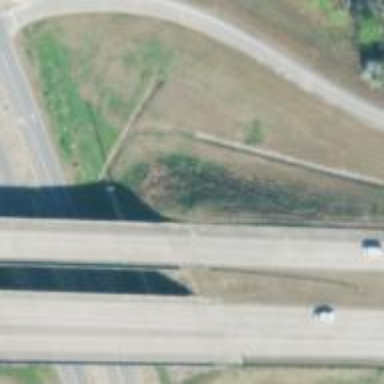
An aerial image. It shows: Trunk highway that is expressway with dual carriageway.